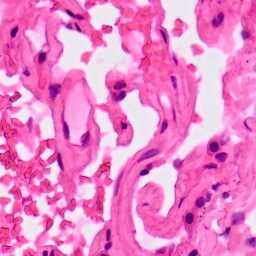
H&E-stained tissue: Lung